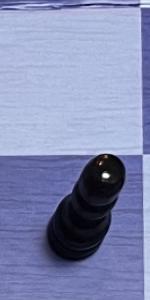
Label: Pawn_Black